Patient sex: M
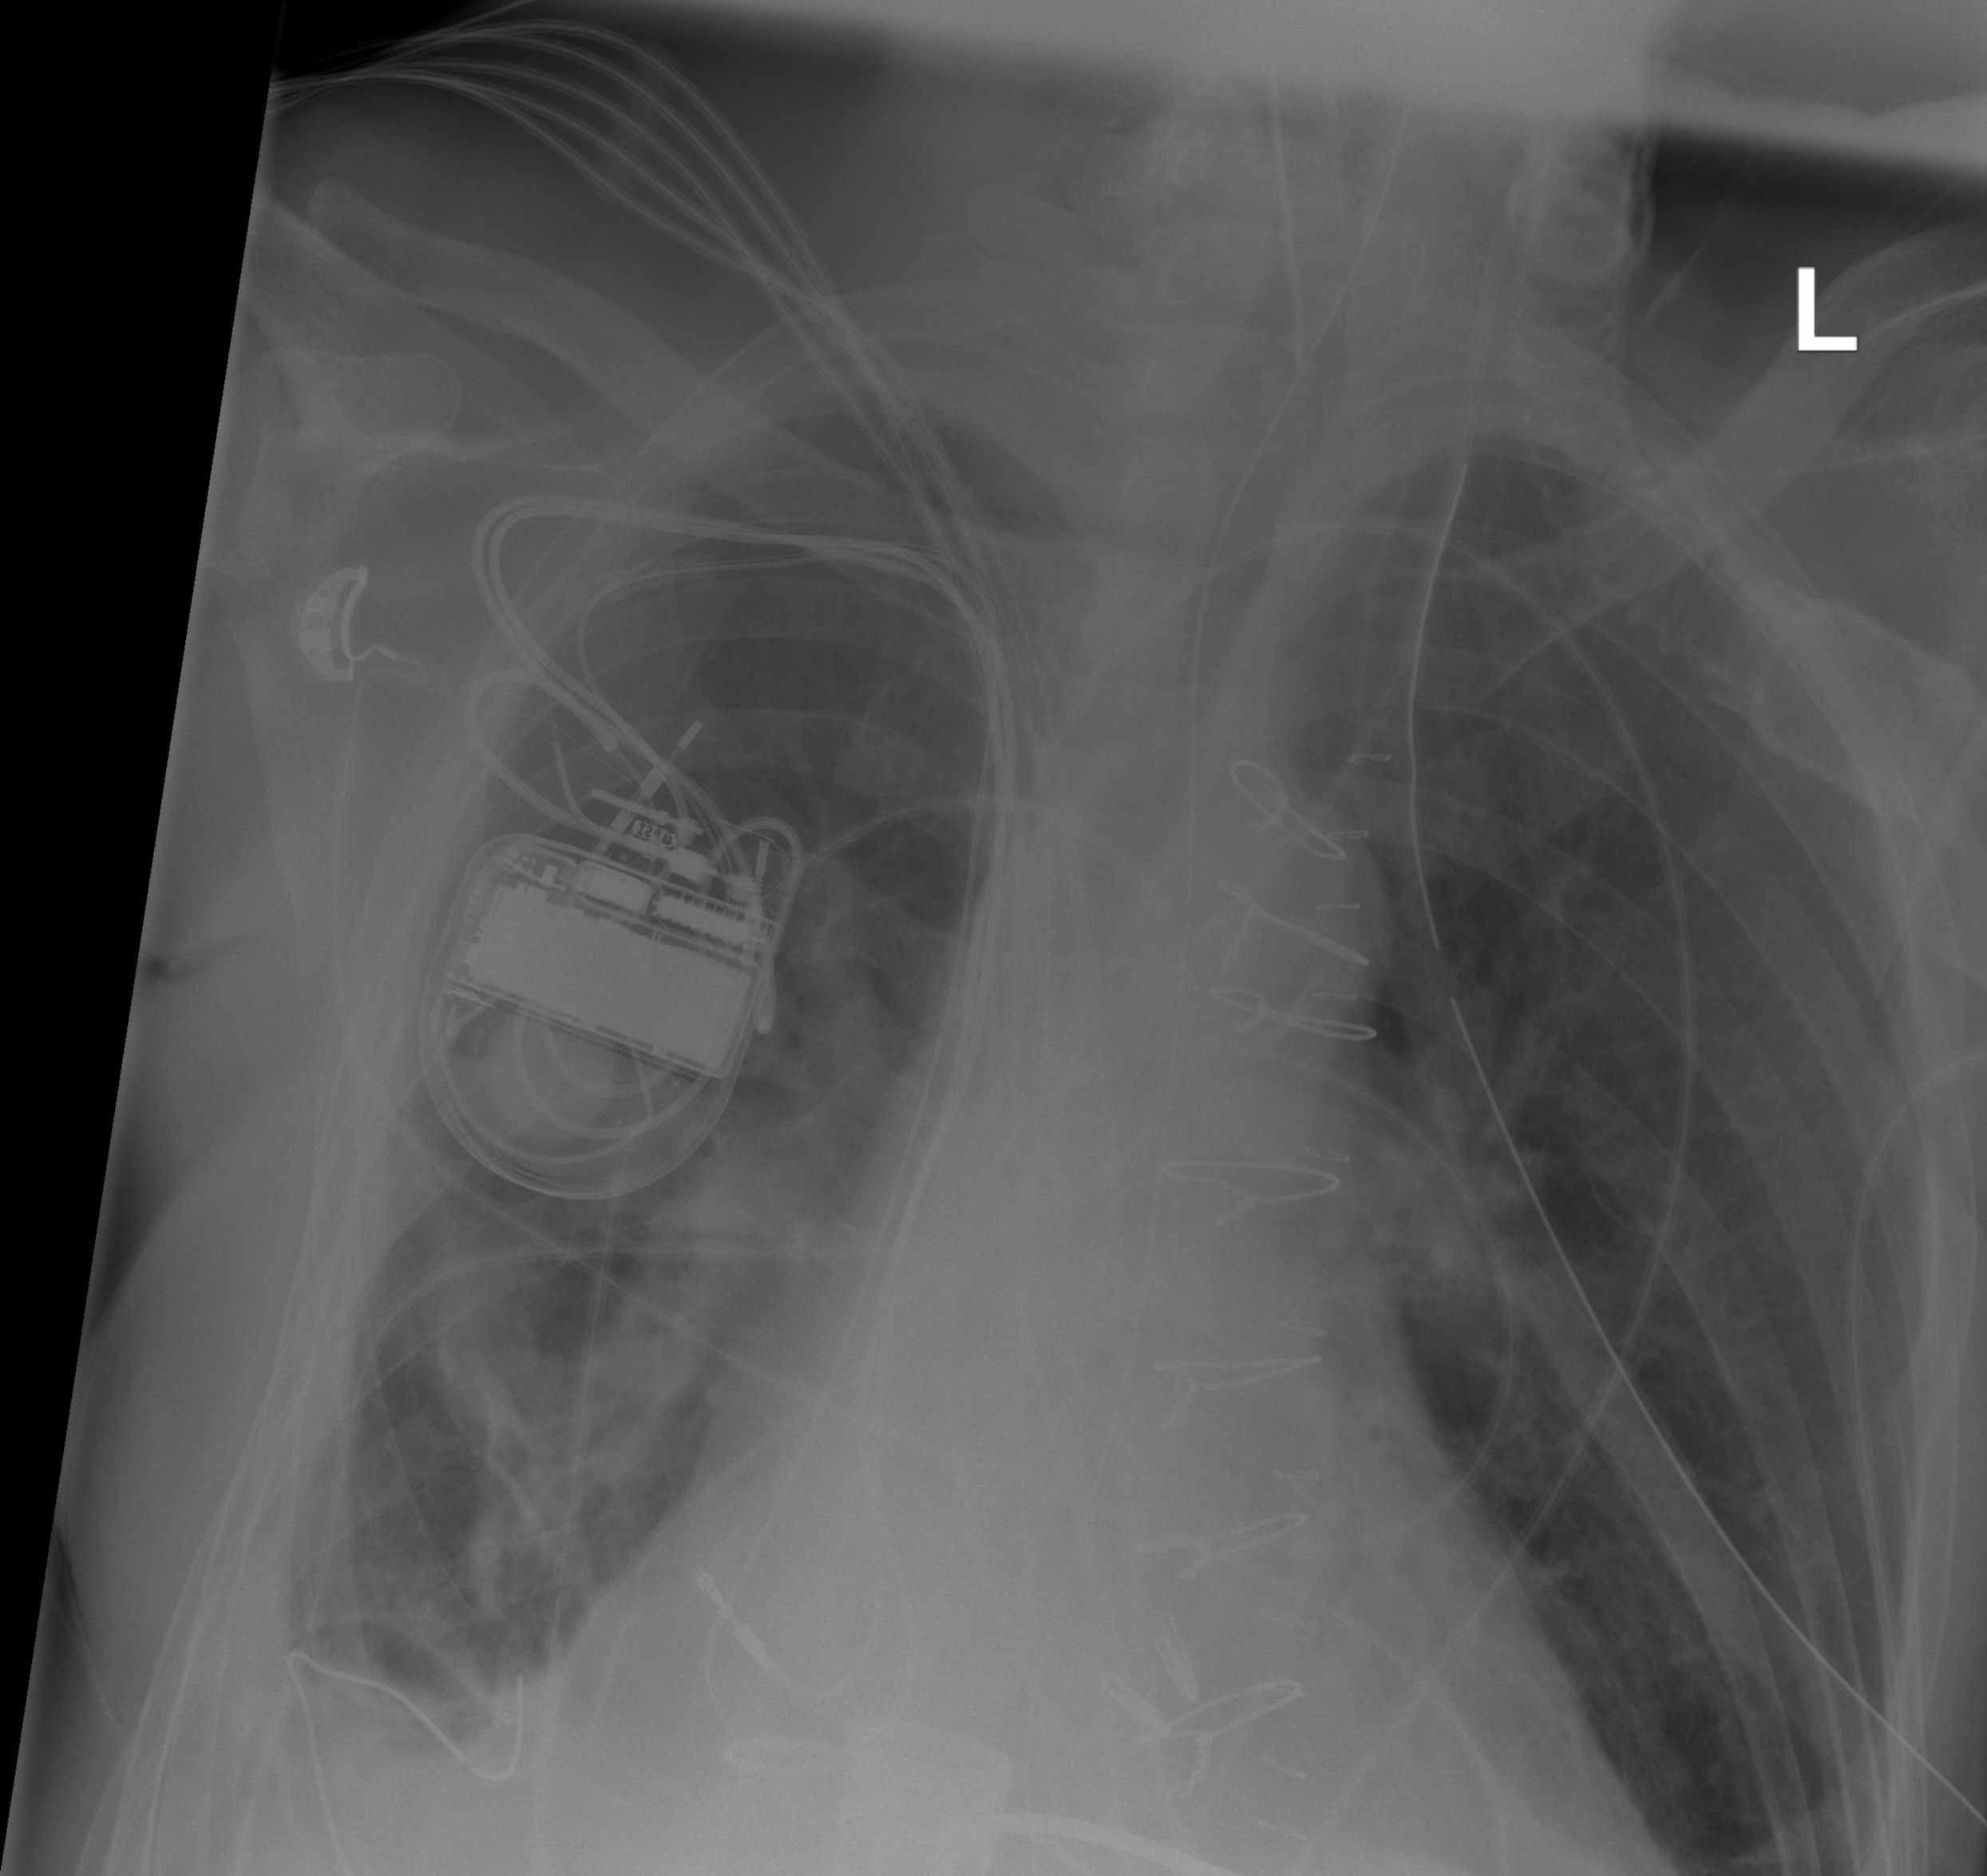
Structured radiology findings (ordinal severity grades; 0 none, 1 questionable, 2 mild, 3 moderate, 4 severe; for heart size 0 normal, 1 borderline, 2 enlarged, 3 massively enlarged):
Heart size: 0
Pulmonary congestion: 2
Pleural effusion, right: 2
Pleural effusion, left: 2
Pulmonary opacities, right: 2
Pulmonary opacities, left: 0
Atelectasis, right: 2
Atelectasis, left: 0